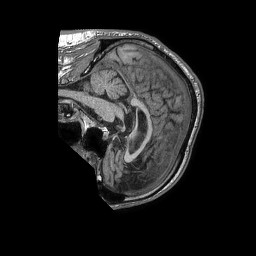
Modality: T1w
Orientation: sagittal
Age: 63
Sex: male
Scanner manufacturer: philips
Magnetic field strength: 1.5 T
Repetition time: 0.007487 s
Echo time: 0.003403 s